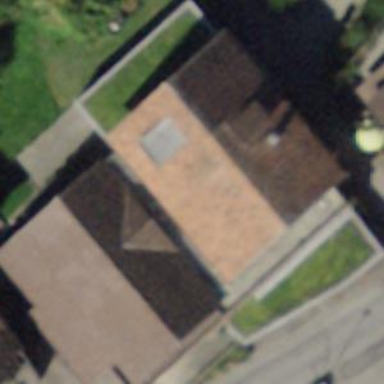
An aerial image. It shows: Beautiful church building.